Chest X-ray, PA view. Patient: 42 years old, sex F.
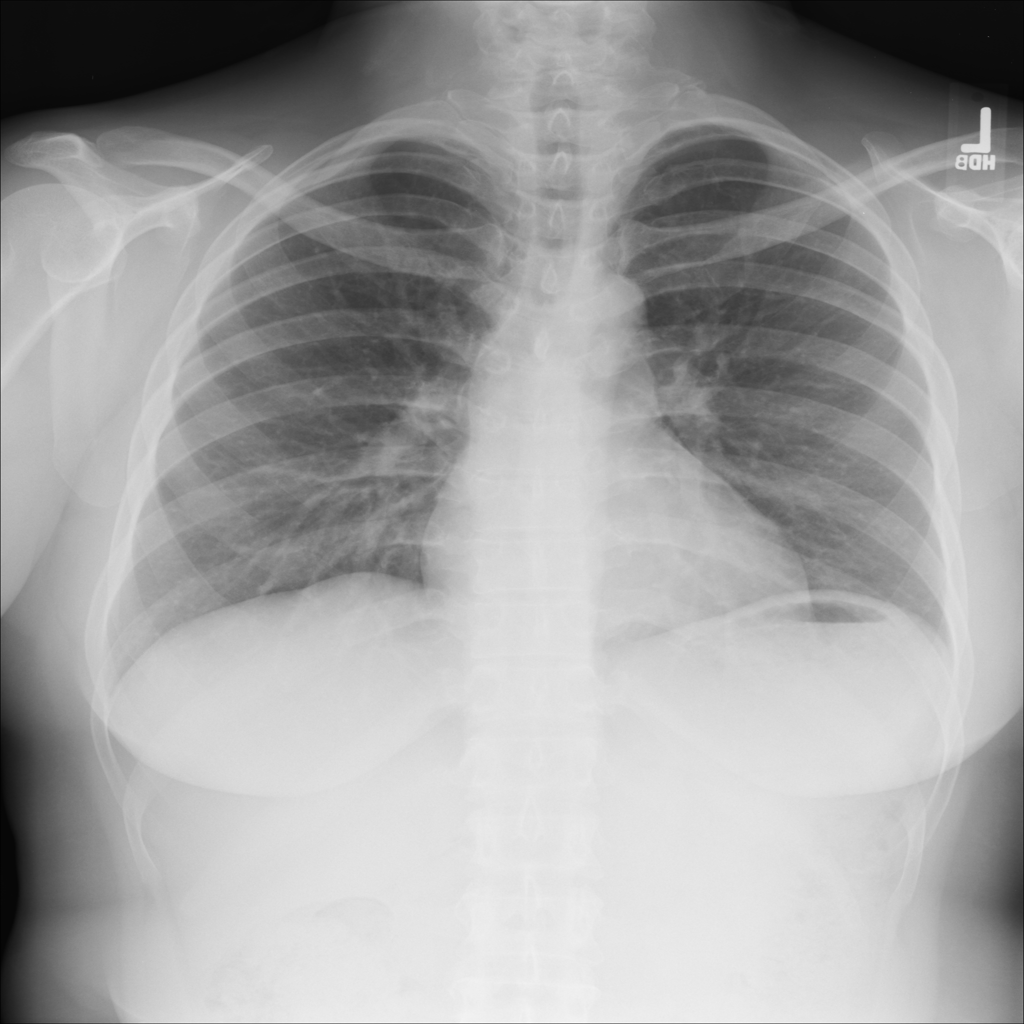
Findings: No Finding